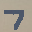
Label: 7